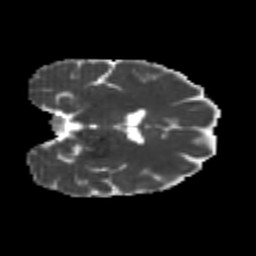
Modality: MD
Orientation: coronal
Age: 26
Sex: female
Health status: healthy
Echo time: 0.074 s